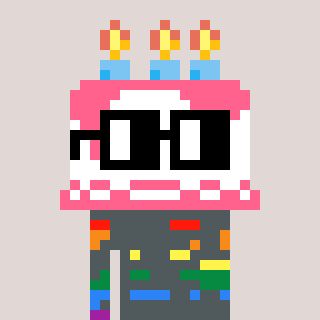
a pixel art character with square black glasses, a cake-shaped head and a slimegreen-colored body on a warm background